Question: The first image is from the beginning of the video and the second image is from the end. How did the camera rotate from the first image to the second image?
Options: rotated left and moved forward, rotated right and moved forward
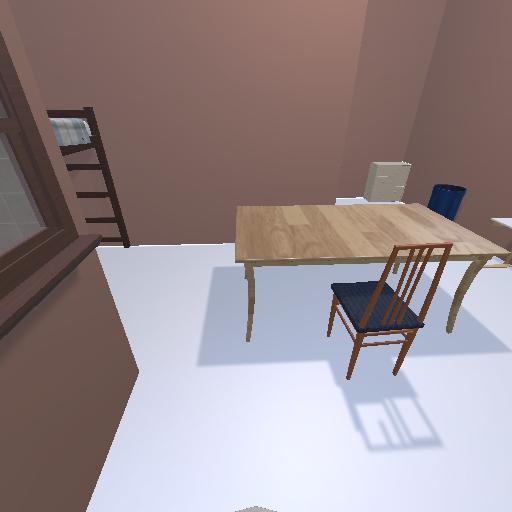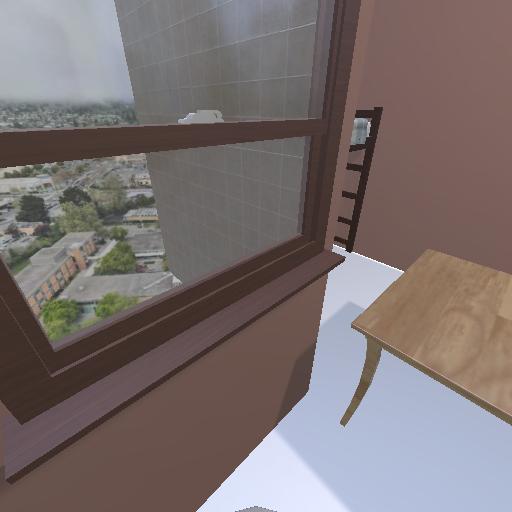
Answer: rotated left and moved forward